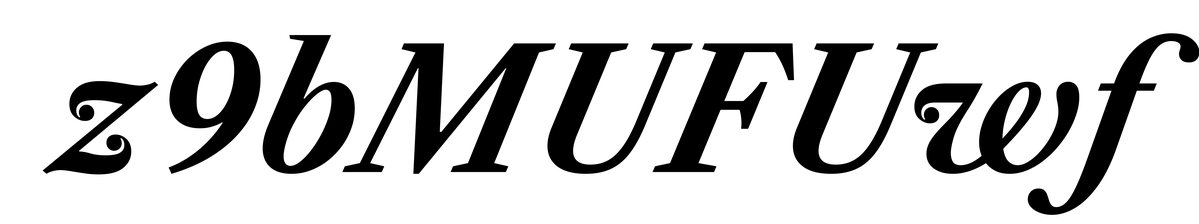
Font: LibreCaslonText-Italic_Bold_Italic